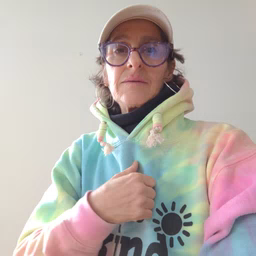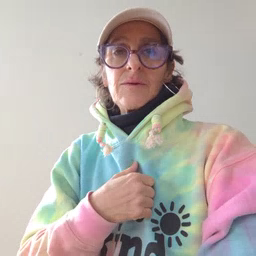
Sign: arm